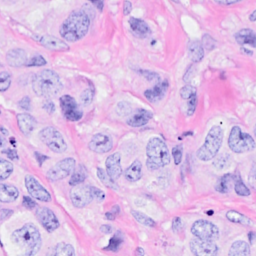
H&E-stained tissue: Breast